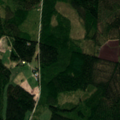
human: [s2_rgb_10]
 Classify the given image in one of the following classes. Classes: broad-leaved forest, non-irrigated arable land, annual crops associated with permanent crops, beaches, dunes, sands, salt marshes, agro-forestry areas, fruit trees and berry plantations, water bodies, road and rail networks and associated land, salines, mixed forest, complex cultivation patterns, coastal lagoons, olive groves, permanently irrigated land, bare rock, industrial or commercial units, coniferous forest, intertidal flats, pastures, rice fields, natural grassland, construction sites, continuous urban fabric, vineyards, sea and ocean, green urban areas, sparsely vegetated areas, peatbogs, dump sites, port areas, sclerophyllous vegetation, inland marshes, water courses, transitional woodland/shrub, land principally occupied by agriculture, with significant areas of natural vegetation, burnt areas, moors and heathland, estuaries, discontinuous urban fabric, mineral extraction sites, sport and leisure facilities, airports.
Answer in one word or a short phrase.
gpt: land principally occupied by agriculture, with significant areas of natural vegetation, mixed forest